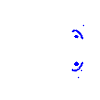
Particle: electron